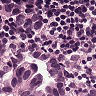
Metastatic tissue present: yes